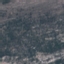
Land use / land cover class: HerbaceousVegetation